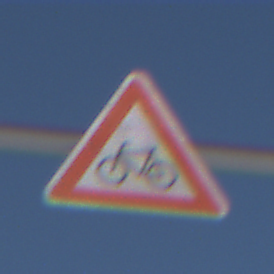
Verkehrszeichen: RadverkehrRechts
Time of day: MorningAfternoon
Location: Outdoor (Nature)
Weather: PartlyCloudy
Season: Winter
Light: Natural